RGB frame:
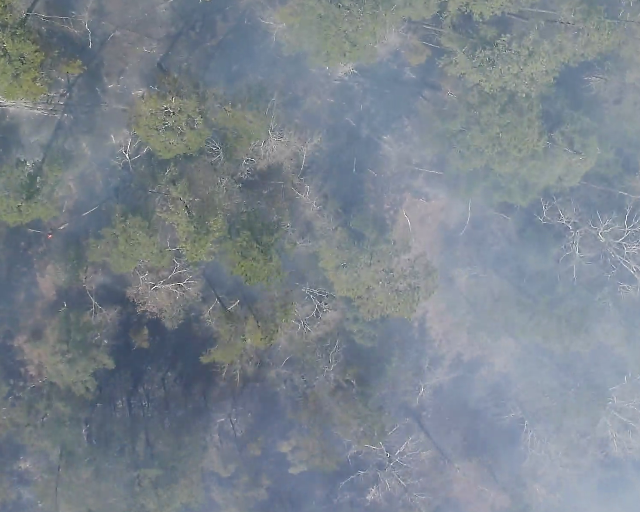
Thermal frame:
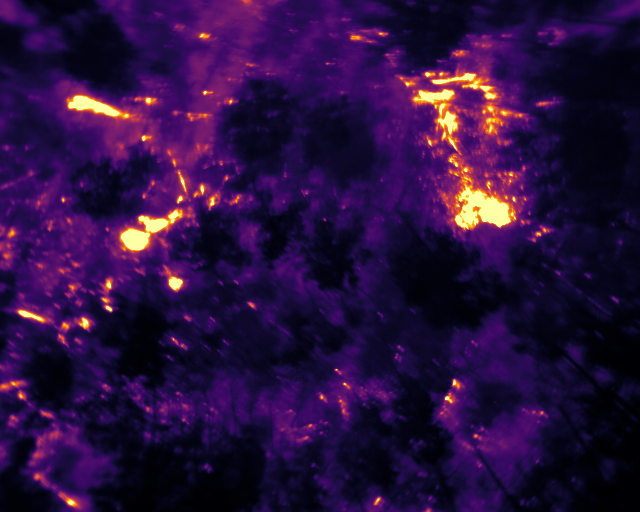
Captured: 2026-02-26 03:43:00
Pixels at or above 80 °C: 7041 (fraction of frame: 0.02149)